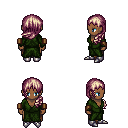
a pixel art fantasy rpg character, female body template, human, dark skin, green robe, robe skirt, white blonde left-swept hairstyle, leather bracers, metal boots, four views (front, back, left, right), 2x2 character sprite sheet, small pixel art, hard edges, no anti-aliasing